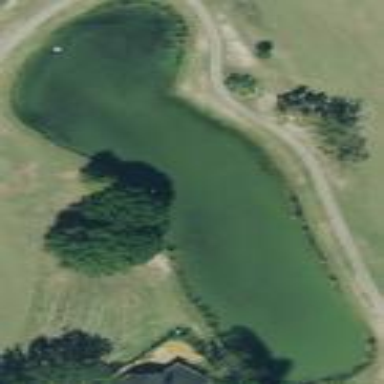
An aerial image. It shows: Water hazard on golf course. The hazard is natural water feature.